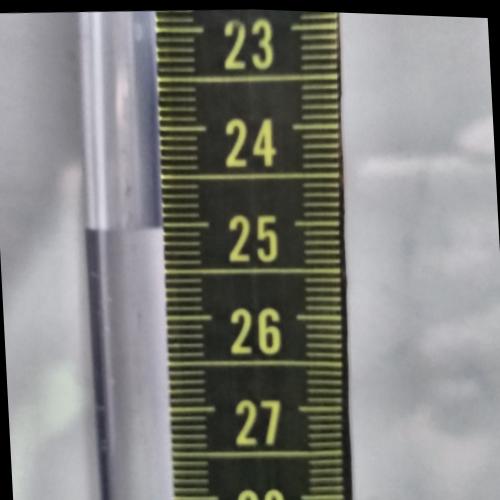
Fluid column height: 25.0 cm